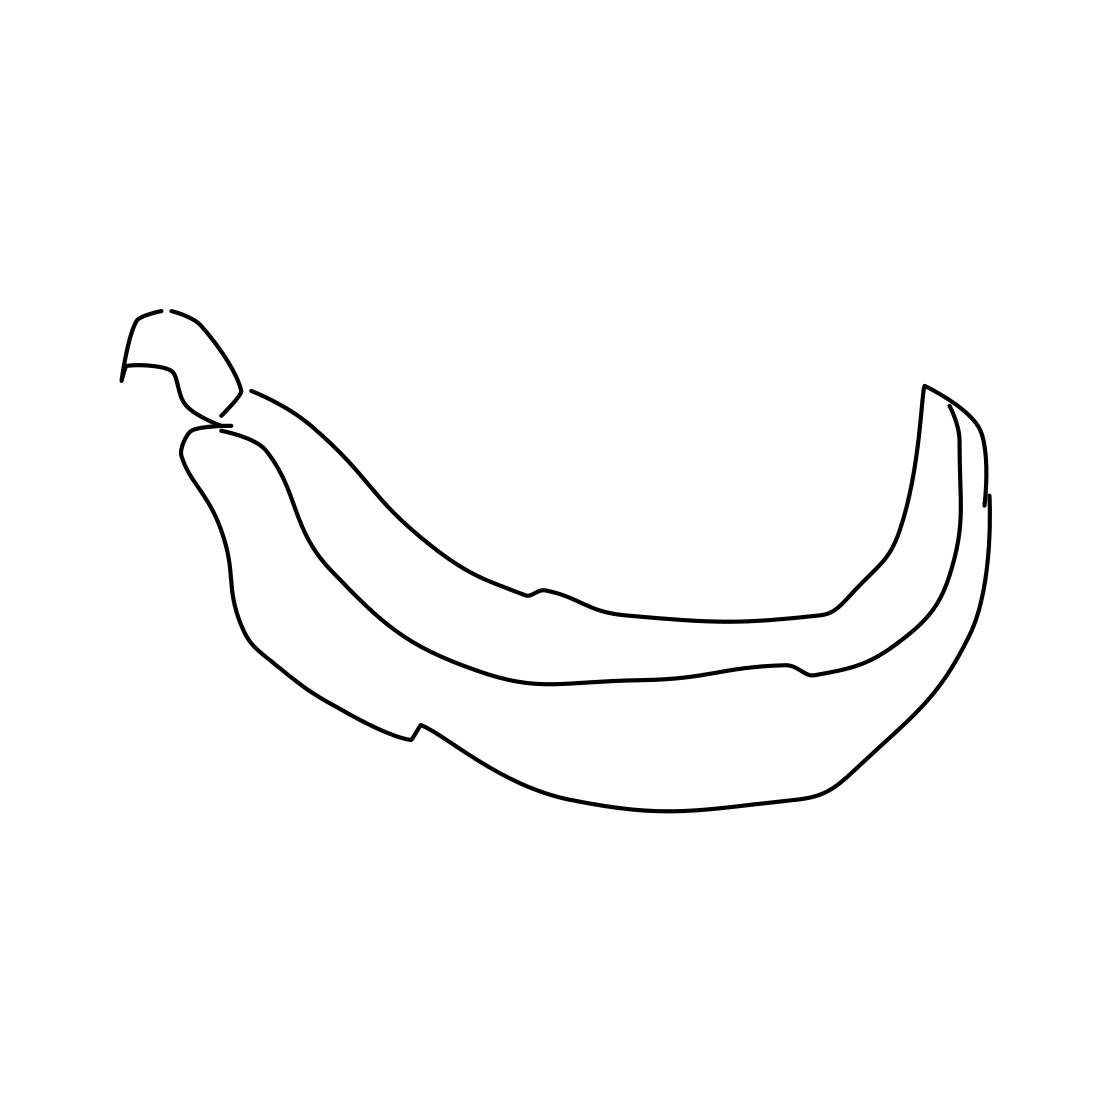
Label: banana